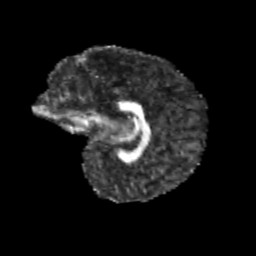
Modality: FA
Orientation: sagittal
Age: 11
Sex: female
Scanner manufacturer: siemens
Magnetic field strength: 3 T
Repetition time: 3.8 s
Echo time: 0.07 s